Field crop: maize
Growth stage: 2
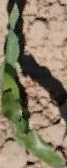
Species: maize